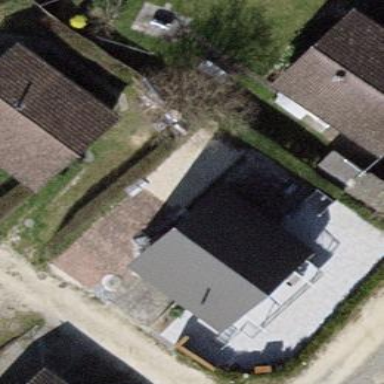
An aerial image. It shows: Building with gabled roof.